Field crop: maize
Growth stage: 2
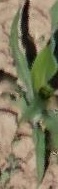
Species: maize